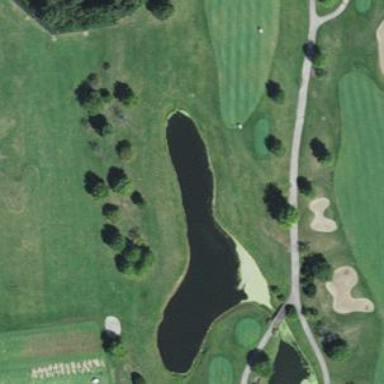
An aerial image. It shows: Water hazard in golf course. The hazard is natural water feature.